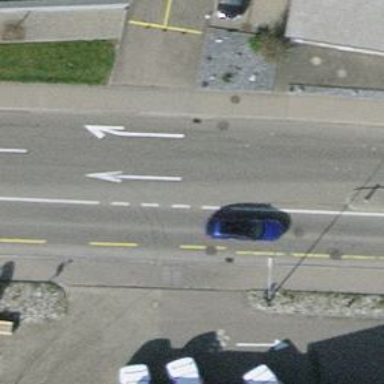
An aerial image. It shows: Primary highway with asphalt surface. It also has lane for cyclists on both sides.